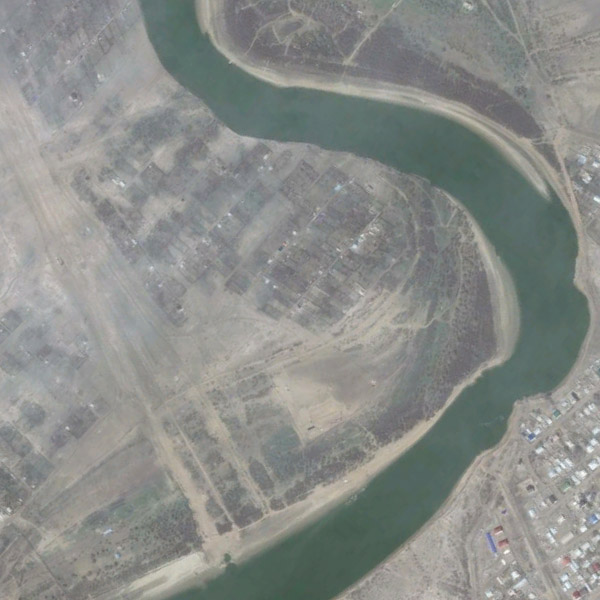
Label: River